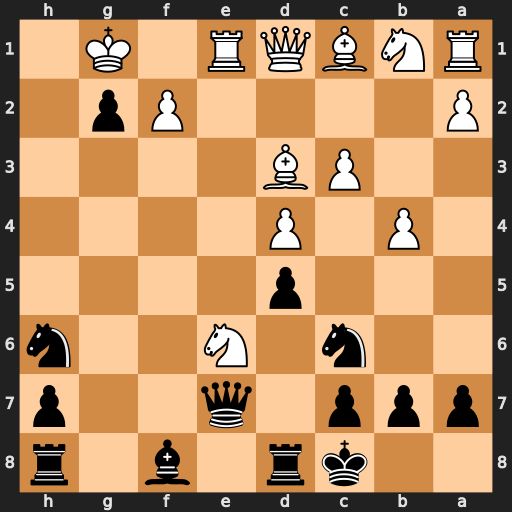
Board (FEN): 2kr1b1r/ppp1q2p/2n1N2n/3p4/1P1P4/2PB4/P4Pp1/RNBQR1K1
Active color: b
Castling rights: -
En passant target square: -
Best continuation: Qh4 Kxg2 Rg8+